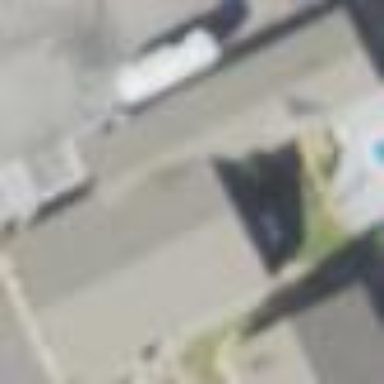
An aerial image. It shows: Motel building.